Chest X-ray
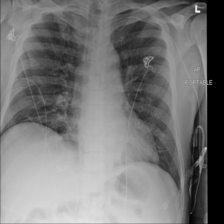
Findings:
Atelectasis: negative
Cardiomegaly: negative
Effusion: negative
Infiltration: negative
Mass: negative
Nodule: negative
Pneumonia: negative
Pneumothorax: negative
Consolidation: negative
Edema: negative
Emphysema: negative
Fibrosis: negative
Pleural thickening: negative
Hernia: negative